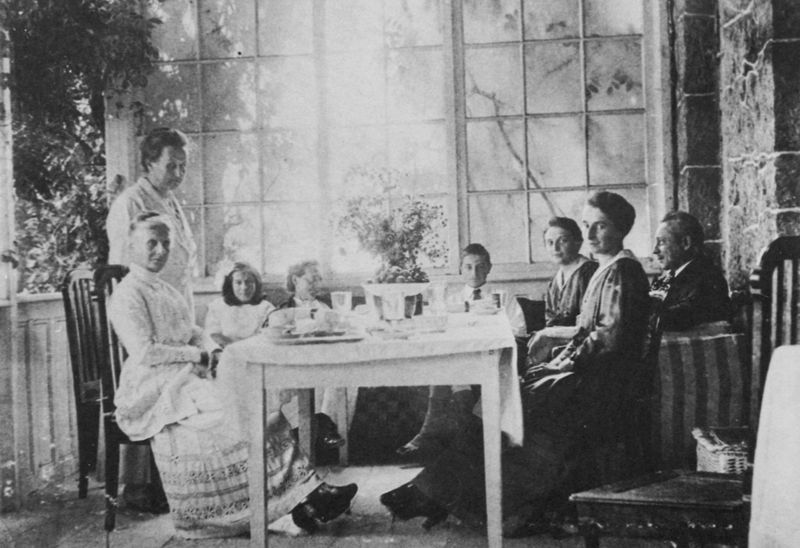
Titel: Teestunde im Hause der Familie Semichoss
Künstler: Russischer Photograph
Schlagwörter: mann, weiß, frauen, menschen, mädchen, sitzen, blumen, damen, fenster, glas, grau, licht, männer, schwarz, stuhl, stühle, tisch, gläser, wand, blicke, rahmen, innenraum, tischdecke, tischtuch, sonne, eltern, familie, familienbildnis, mutter, tochter, vater, pflanzen, kinder, terrasse, füße, magd, wohnzimmer, jungen, russland, sonnenlicht, mauer, sprossenfenster, dielen, essen, tafel, gestreift, streifen, tee, blumenstrauss, foto, fotografie, photographie, erker, veranda, mauerwerk, tischbeine, geschirr, schwarzweiss, mahlzeit, photo, gedeck, gedeckt, frühstück, familienbild, töchter, sohn, grossmutter, wintergarten, söhne, kaffeetafel, tersse